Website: home-depot
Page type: account-dashboard
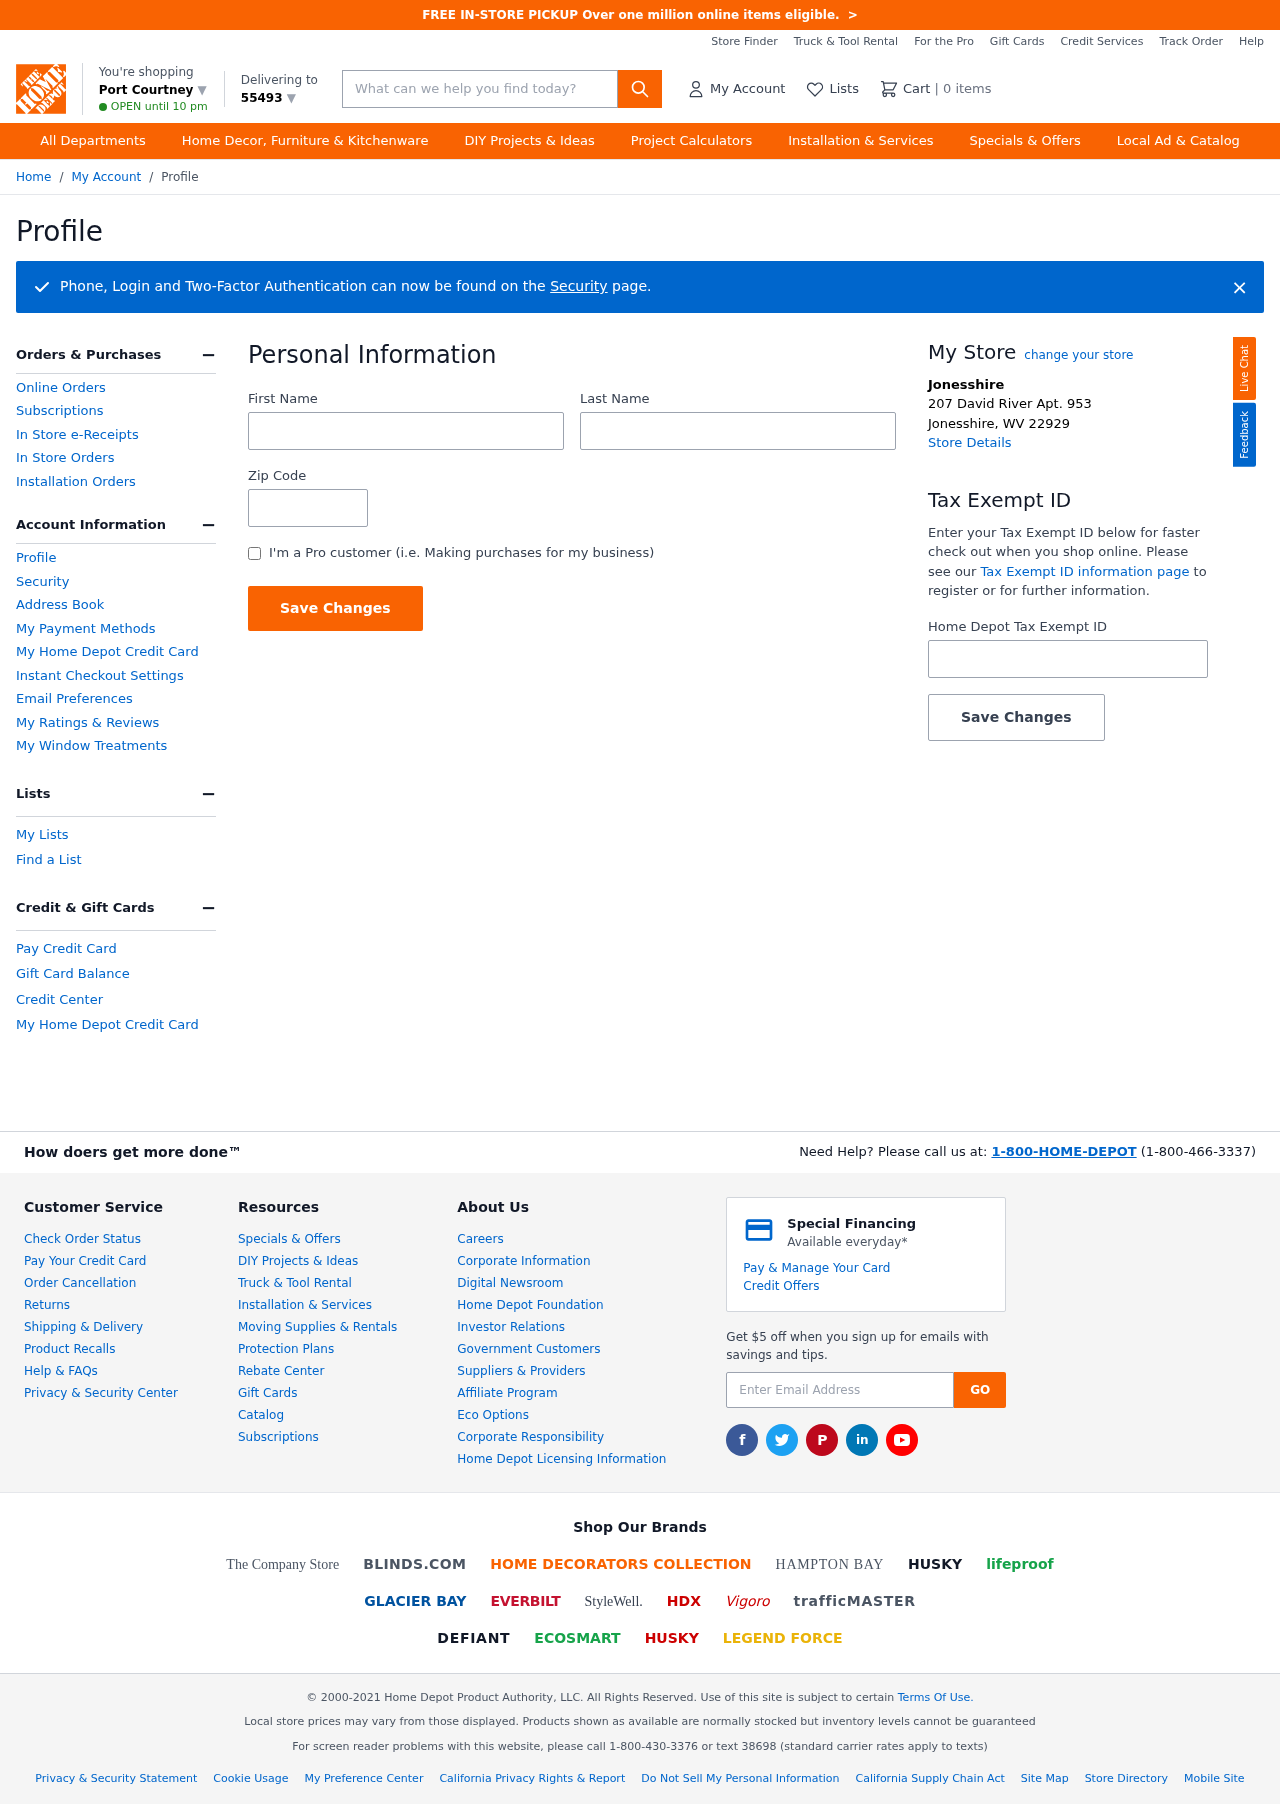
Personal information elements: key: PII_CITY
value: Port Courtney ▼
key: PII_FIRSTNAME
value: Sharon
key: PII_LASTNAME
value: Clark
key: PII_LOCATION1_CITY
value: Jonesshire
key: PII_LOCATION1_CITY_STATE_ZIP
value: Jonesshire, WV 22929
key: PII_LOCATION1_STREET
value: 207 David River Apt. 953
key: PII_POSTCODE
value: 55493 ▼
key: PII_POSTCODE
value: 55493
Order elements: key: ORDER_NUM_ITEMS
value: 0
Search elements: key: HEADER_SEARCH
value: What can we help you find today?